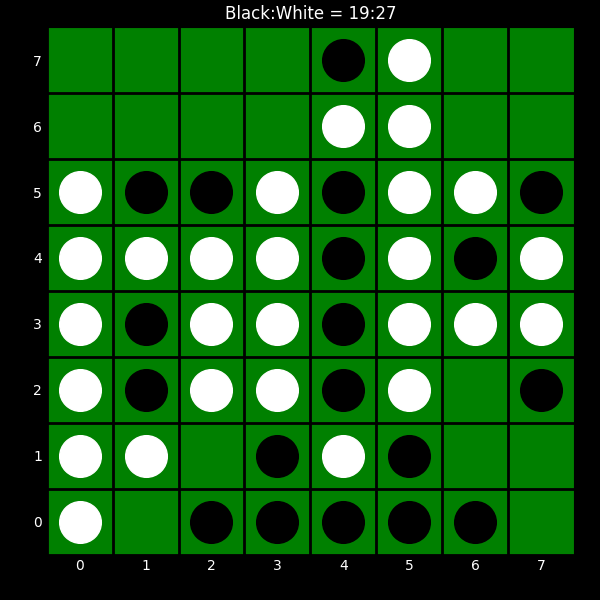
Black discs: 19
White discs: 27